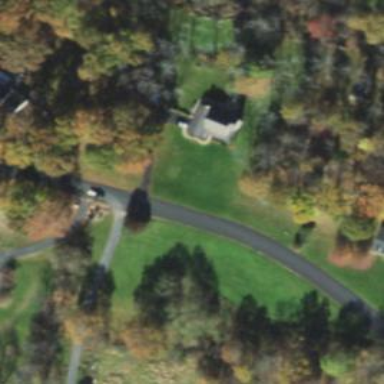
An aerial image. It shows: Driveway.